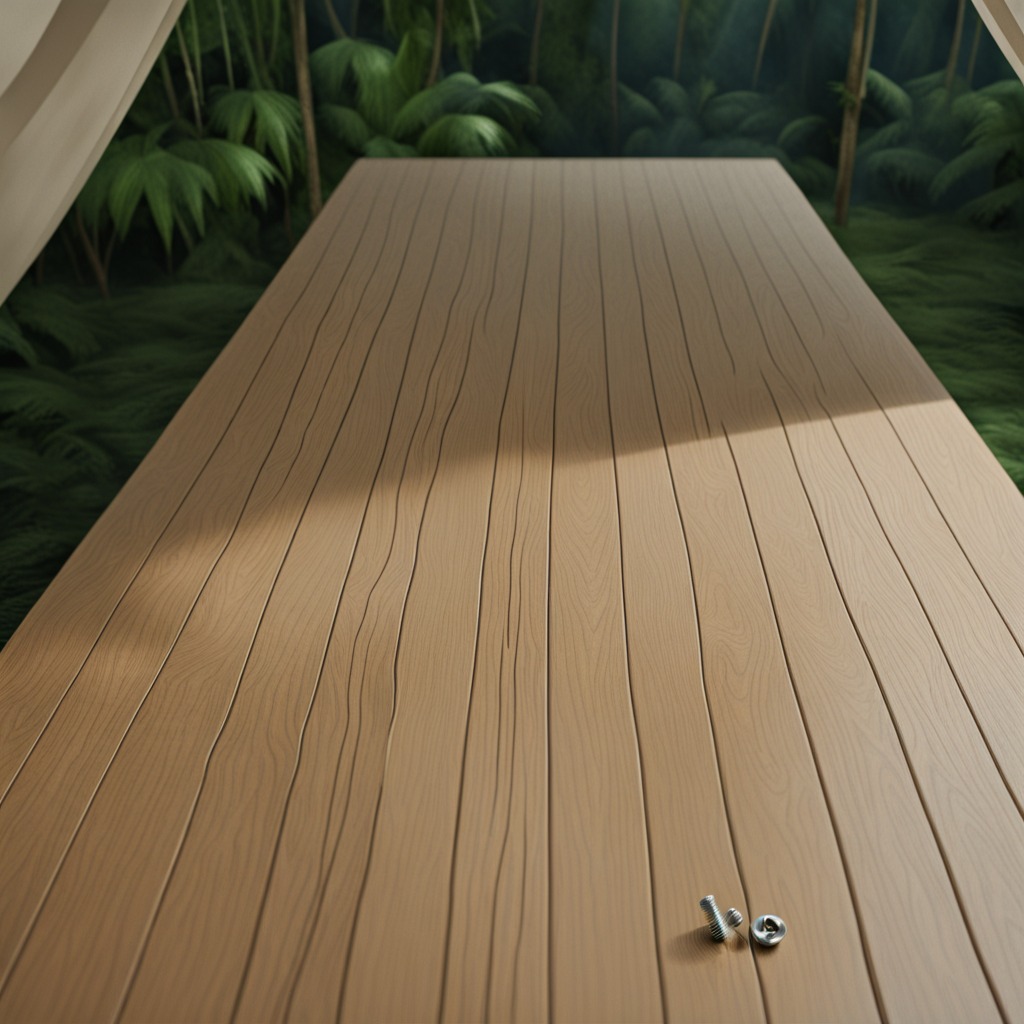
A metal screw is lying on a wooden table inside a jungle field workshop tent.